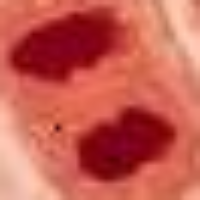
Label: telophase